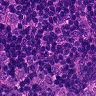
Metastatic tissue present: yes